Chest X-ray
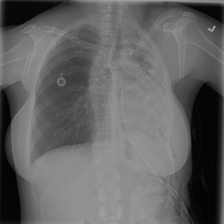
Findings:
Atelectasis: negative
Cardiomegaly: negative
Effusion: negative
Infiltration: negative
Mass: positive
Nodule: negative
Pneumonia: negative
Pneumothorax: negative
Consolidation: negative
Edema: negative
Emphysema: positive
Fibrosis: negative
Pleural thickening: positive
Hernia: negative